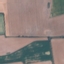
Land use / land cover: AnnualCrop